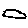
Label: cloud